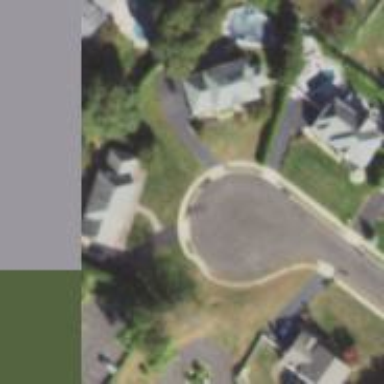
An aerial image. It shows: Turning circle on the road.